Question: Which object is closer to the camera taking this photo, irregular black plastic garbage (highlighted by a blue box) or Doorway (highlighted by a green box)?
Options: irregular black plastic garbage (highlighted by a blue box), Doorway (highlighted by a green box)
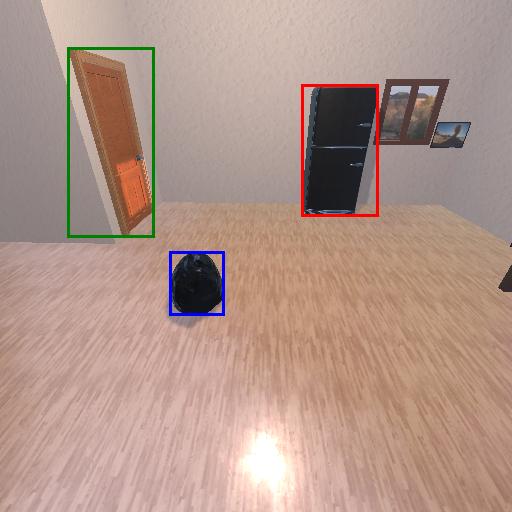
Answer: irregular black plastic garbage (highlighted by a blue box)